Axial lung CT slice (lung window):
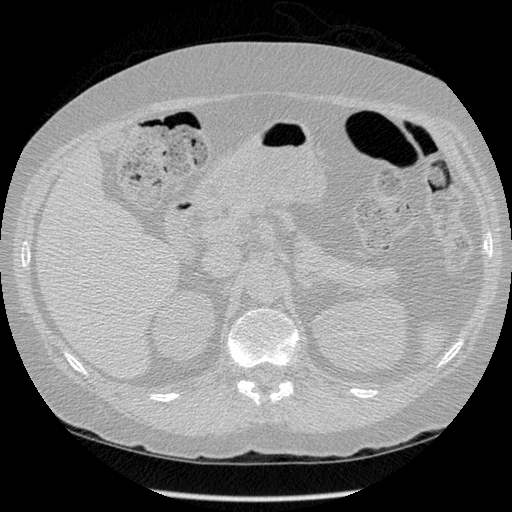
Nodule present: no